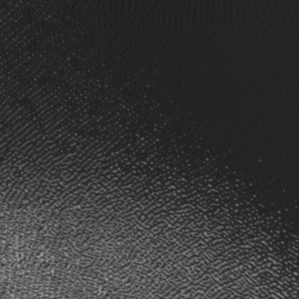
Label: frost